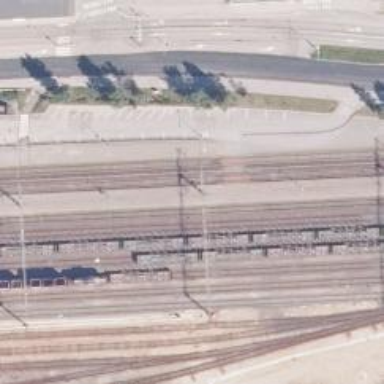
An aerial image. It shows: Railway crossing with saltire marking.